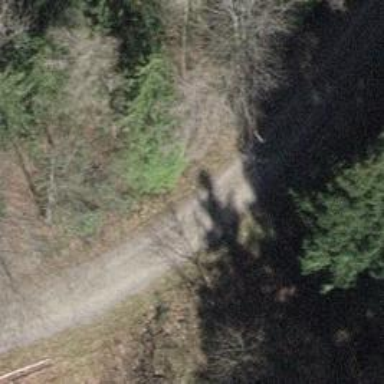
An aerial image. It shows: Gravel track with grade2 quality.